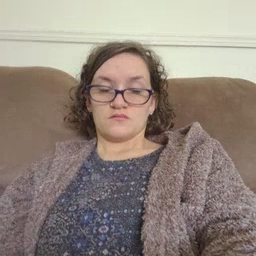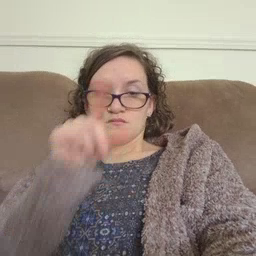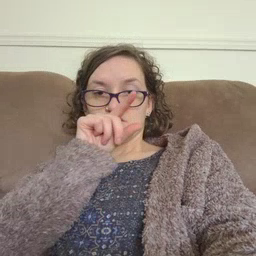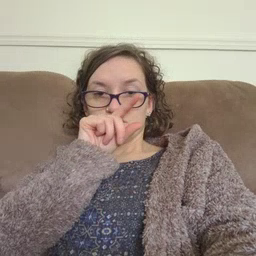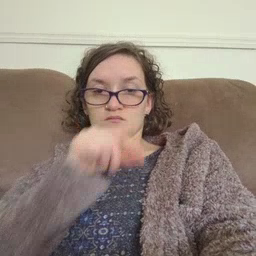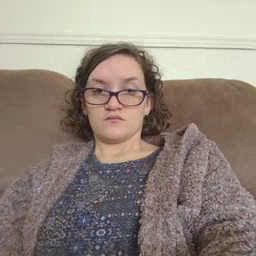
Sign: bird